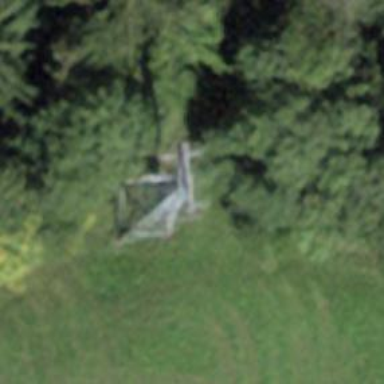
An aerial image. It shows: Pylon for aerialway.